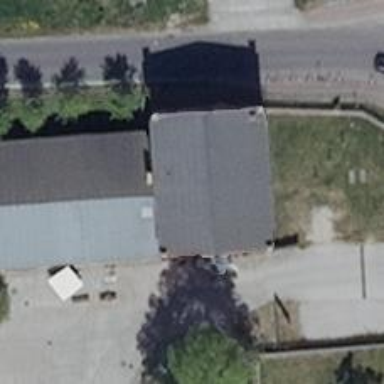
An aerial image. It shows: Farm shop.